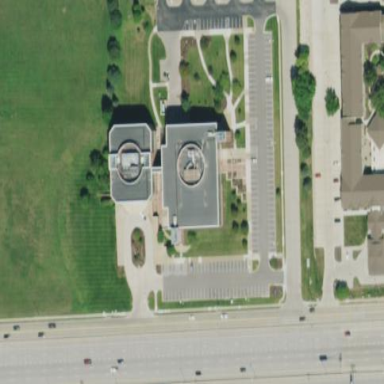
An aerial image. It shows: Office building.